Field crop: maize
Growth stage: 2
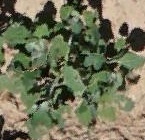
Species: chenopodium